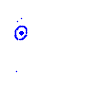
Particle: proton